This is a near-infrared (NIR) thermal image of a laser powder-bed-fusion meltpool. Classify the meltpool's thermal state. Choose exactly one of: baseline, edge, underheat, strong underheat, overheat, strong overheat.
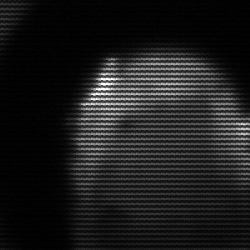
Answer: edge